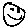
Label: smiley face